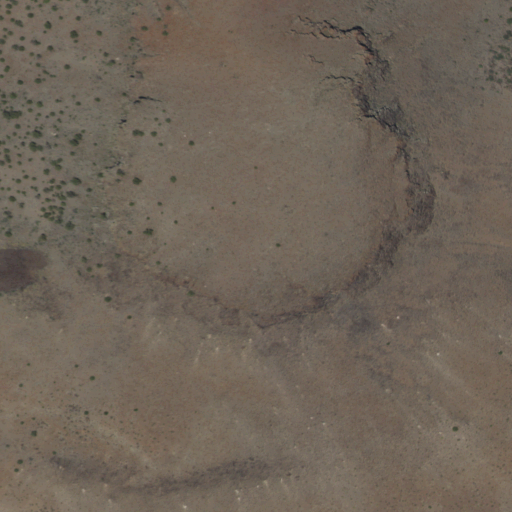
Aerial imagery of mountain in New Mexico named Table Mountain containing only shrub